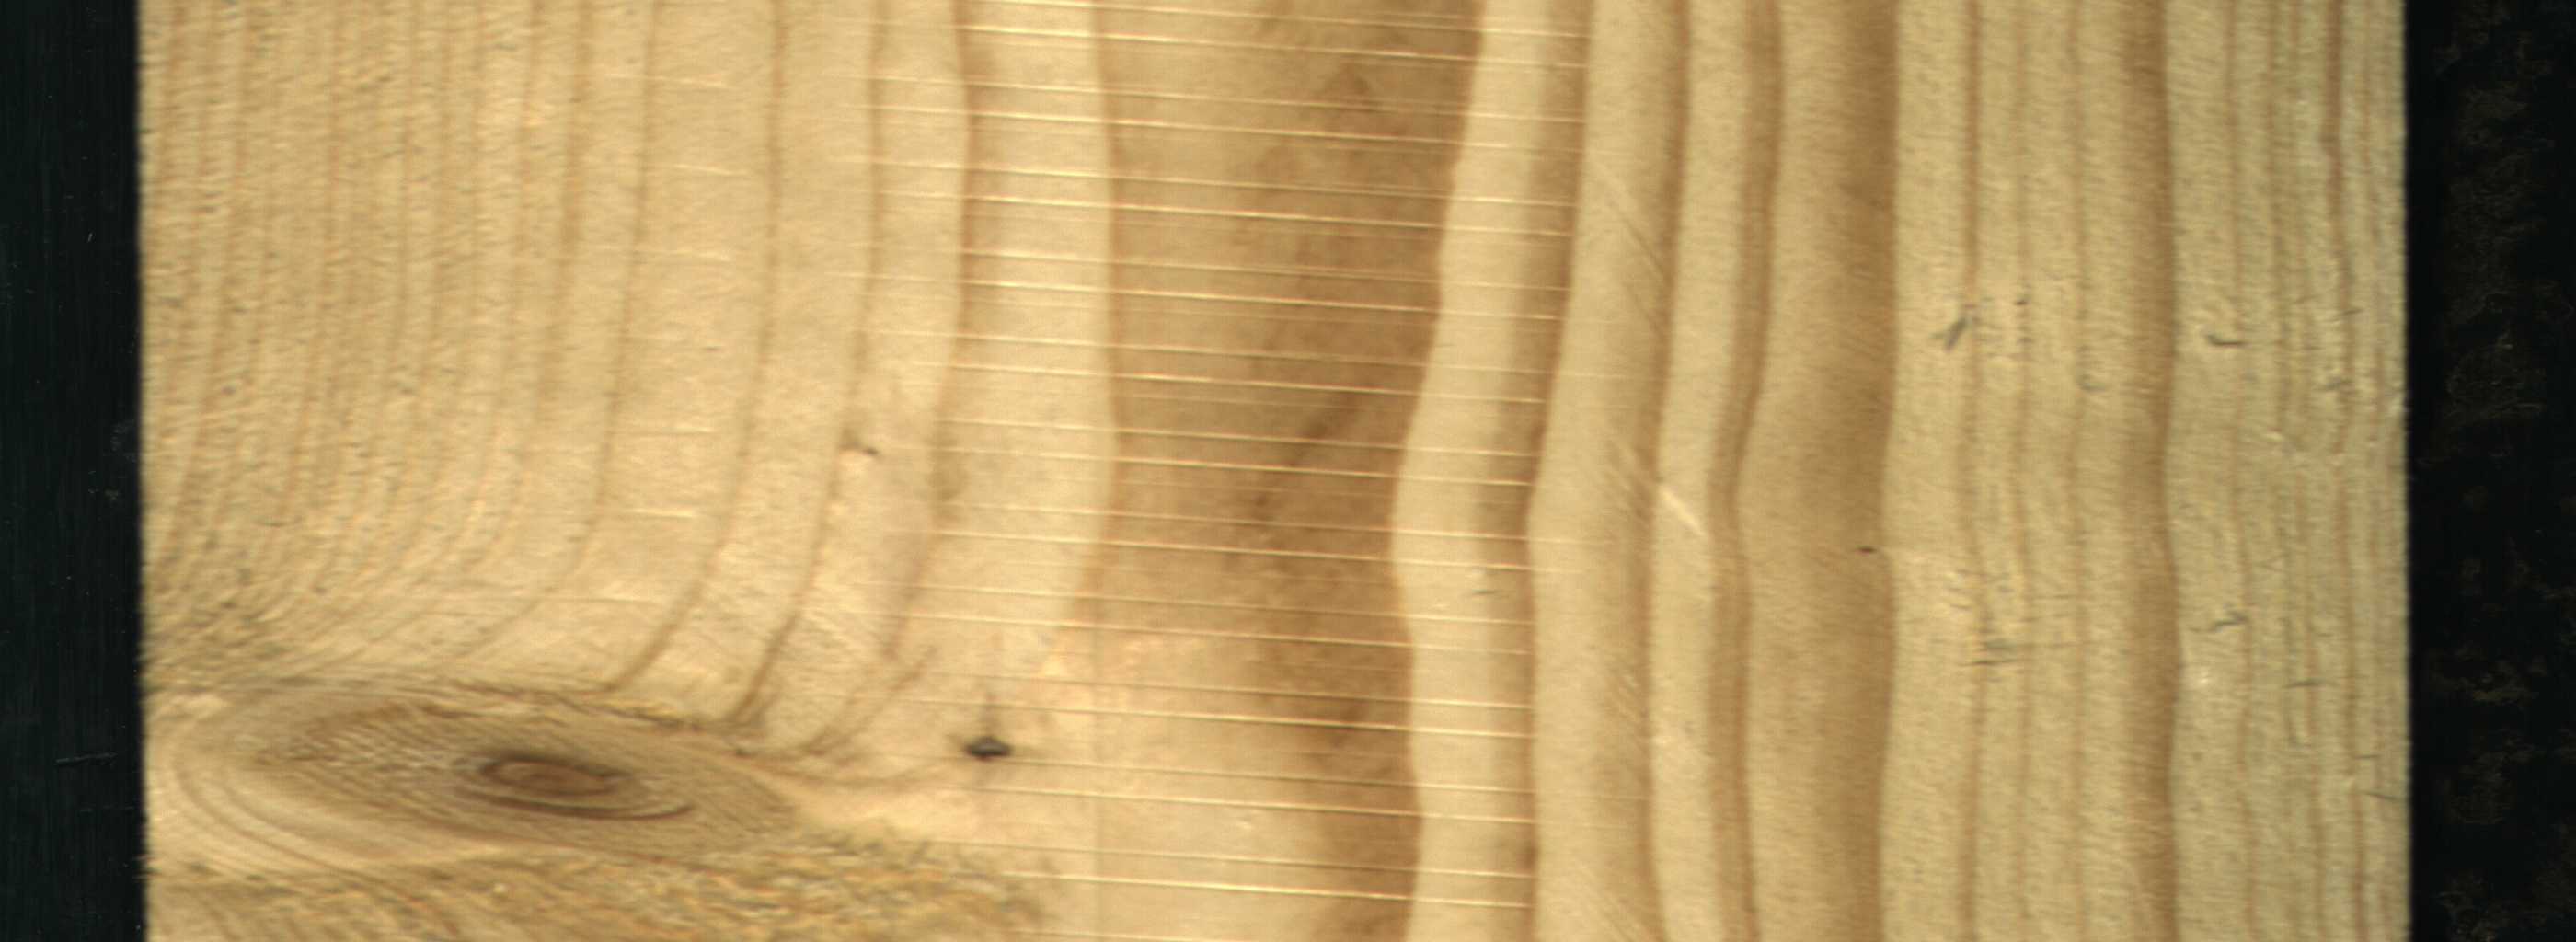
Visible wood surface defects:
Live_Knot
Live_Knot